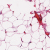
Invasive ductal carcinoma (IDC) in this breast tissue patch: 0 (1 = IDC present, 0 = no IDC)